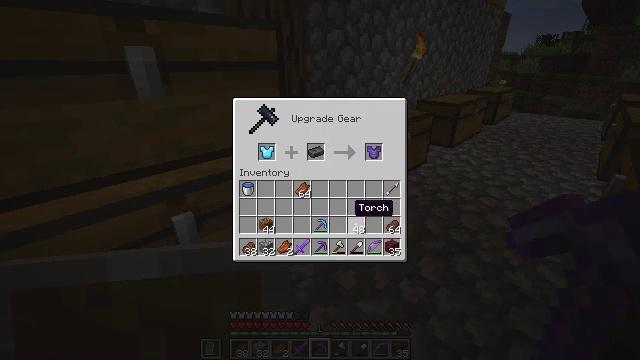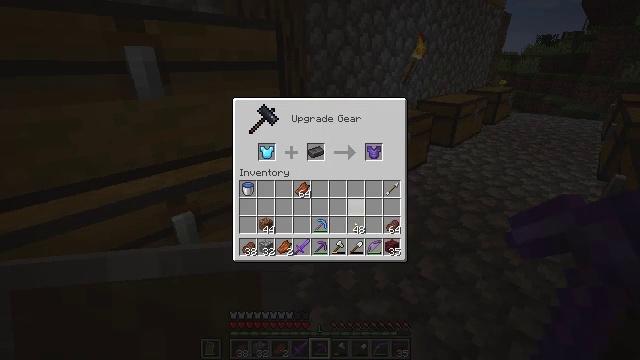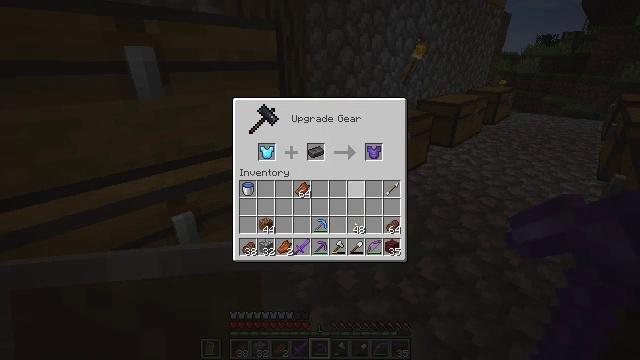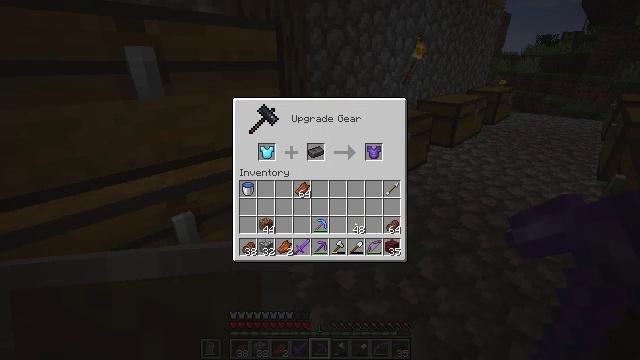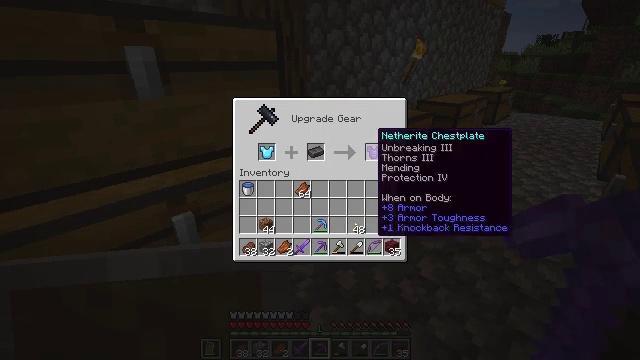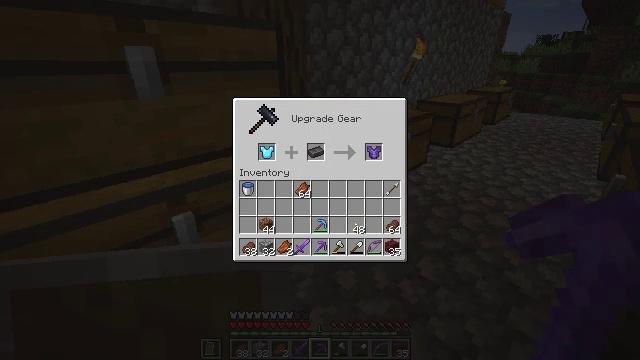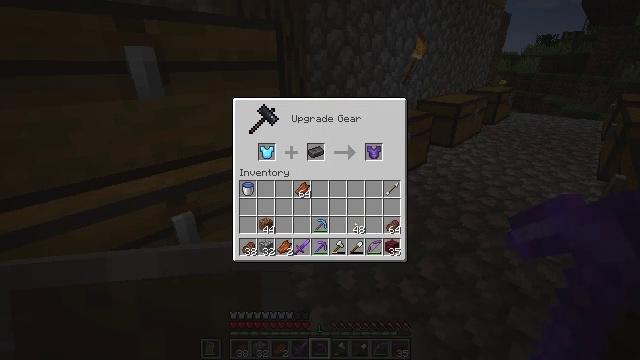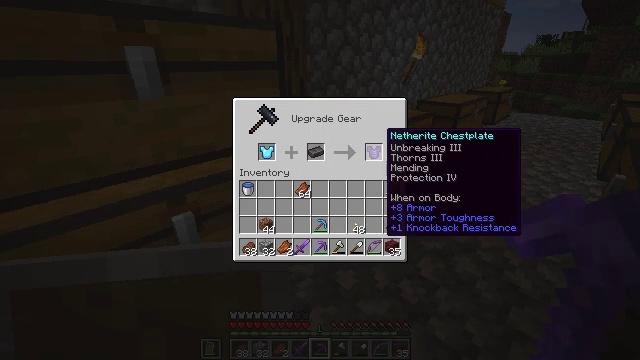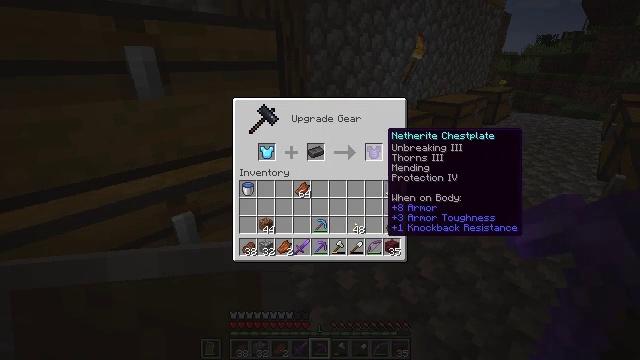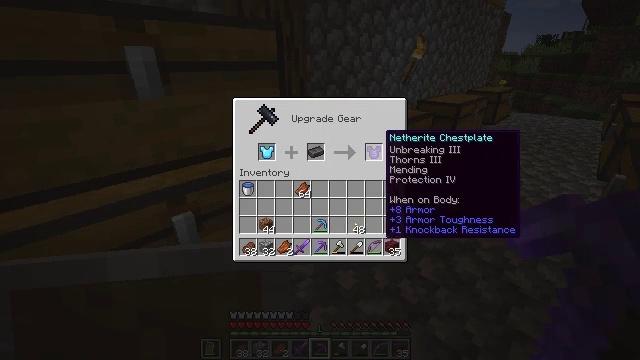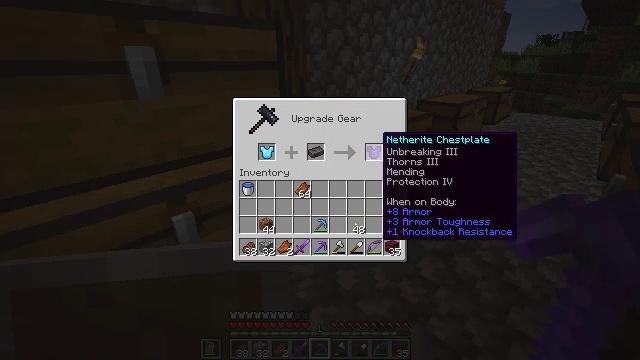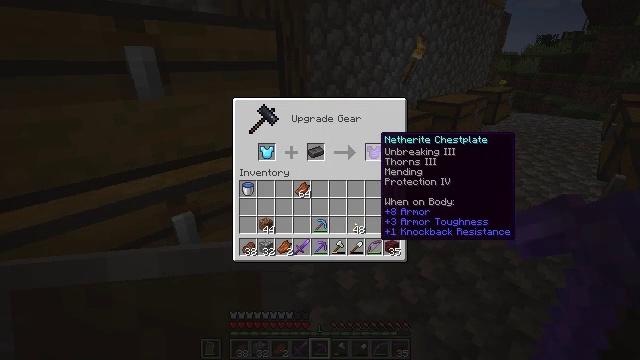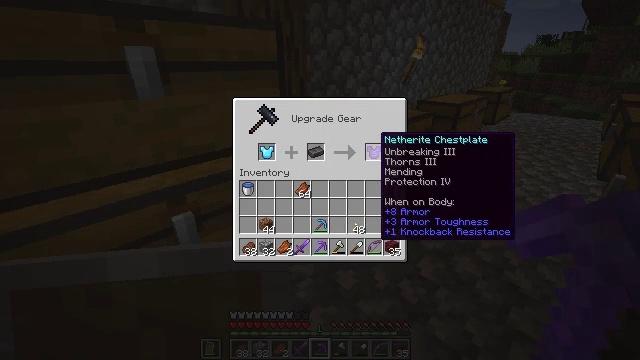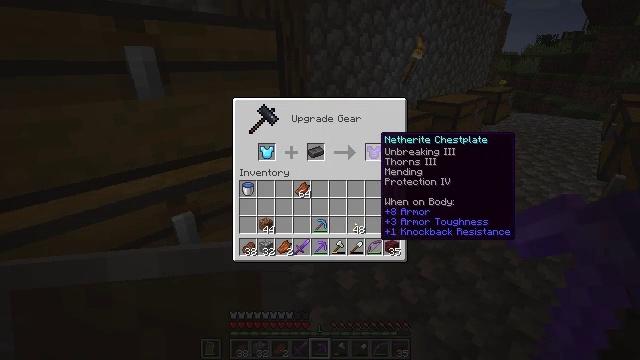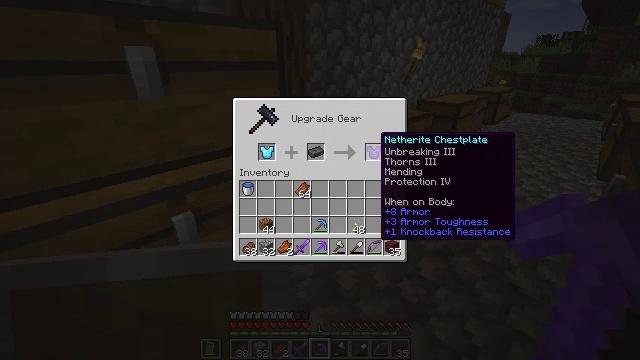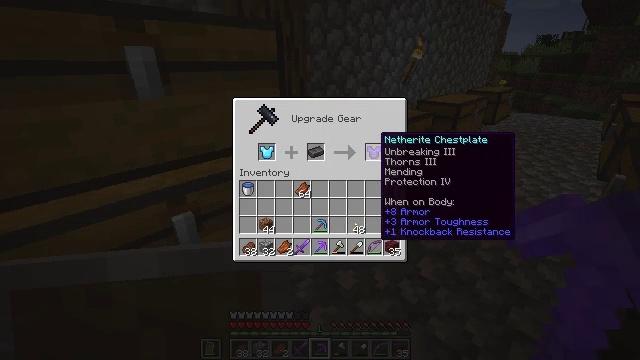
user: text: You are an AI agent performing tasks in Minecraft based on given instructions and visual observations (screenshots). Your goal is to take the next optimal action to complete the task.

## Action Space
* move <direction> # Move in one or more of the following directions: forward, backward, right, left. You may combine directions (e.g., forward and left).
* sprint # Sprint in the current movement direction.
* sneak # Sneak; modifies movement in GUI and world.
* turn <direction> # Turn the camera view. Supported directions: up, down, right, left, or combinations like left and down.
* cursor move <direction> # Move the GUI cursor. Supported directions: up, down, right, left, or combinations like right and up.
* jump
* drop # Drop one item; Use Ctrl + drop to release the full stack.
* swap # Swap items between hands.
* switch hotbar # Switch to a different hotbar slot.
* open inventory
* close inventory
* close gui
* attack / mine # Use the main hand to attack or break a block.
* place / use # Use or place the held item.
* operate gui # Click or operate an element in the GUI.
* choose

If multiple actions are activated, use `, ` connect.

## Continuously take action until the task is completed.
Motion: motion action
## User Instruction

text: Get a netherite chestplate by upgrading a diamond chestplate with netherite.
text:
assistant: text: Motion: no_op
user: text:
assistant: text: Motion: turn right and up
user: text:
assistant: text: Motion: turn up
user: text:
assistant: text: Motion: turn right and up
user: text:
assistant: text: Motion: no_op
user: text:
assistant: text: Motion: no_op
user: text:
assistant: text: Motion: turn right
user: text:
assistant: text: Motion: no_op
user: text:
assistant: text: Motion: no_op
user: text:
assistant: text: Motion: no_op
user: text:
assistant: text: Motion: no_op
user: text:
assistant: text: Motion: no_op
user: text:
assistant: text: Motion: no_op
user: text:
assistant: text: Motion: no_op
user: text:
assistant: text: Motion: no_op
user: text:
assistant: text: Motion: no_op
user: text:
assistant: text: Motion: no_op
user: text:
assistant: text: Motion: attack / mine
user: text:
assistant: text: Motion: attack / mine
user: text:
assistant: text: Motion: turn down
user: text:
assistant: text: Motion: turn down
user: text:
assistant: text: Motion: turn down
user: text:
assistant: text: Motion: no_op